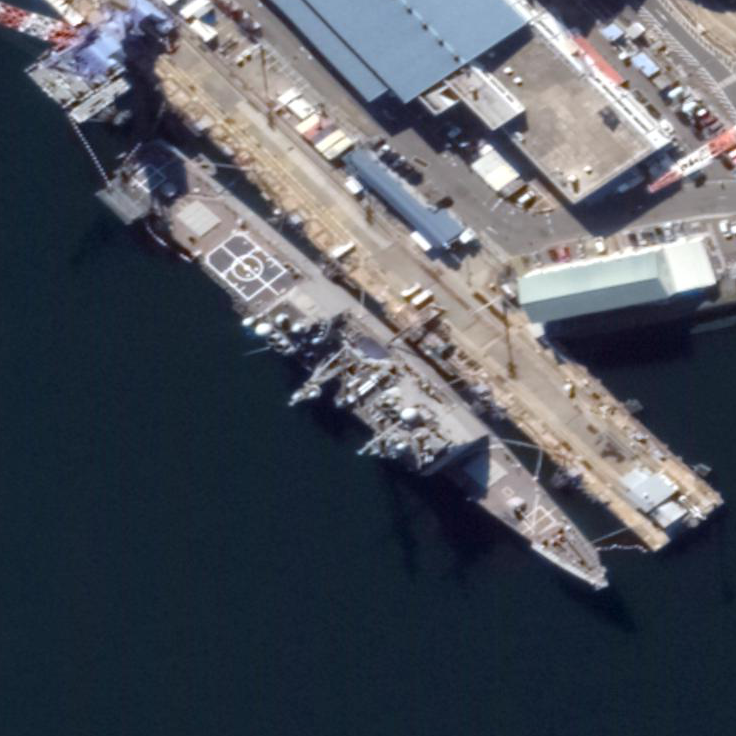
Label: Ticonderoga-class_cruiser